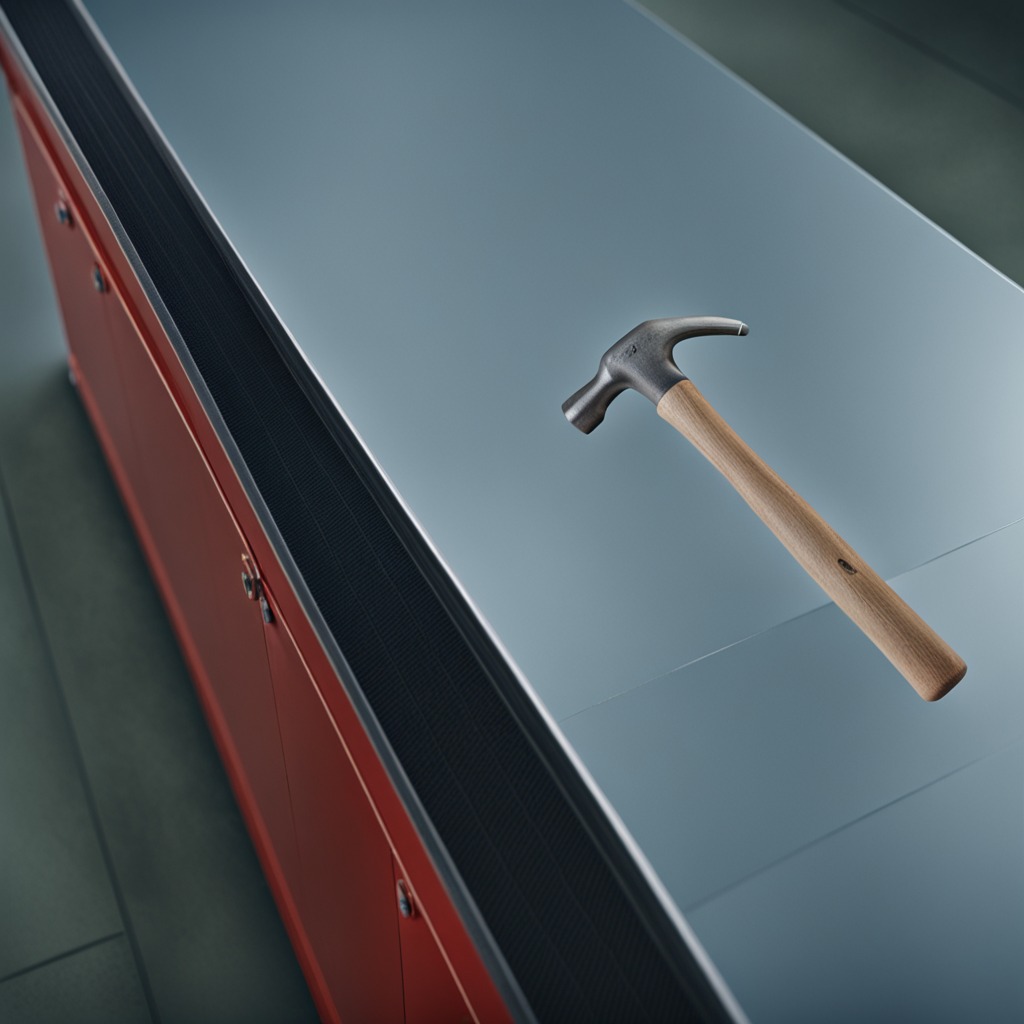
A hammer is lying on the toolbox surface.